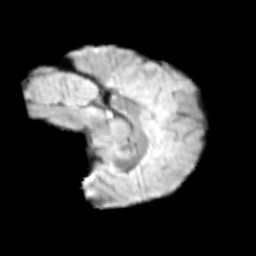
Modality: T2w
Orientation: sagittal
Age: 11
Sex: male
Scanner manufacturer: siemens
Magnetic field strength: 3 T
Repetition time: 3.8 s
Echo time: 0.07 s